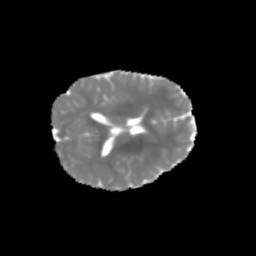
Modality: MD
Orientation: axial
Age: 6
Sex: male
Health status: healthy